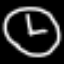
Label: clock